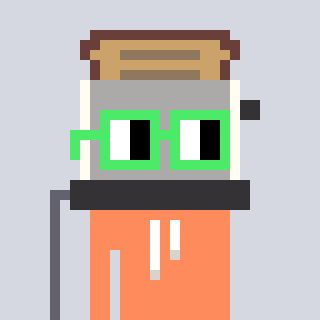
a pixel art character with square light green glasses, a toaster-shaped head and a peachy-colored body on a cool background